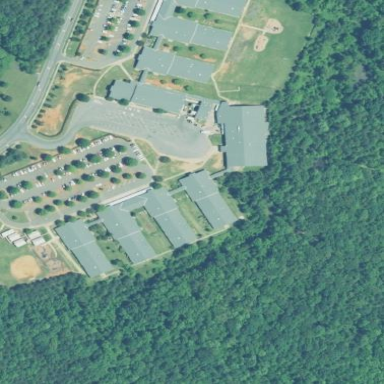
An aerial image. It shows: School.